Question: My code for the Layout is given below. I am not able see the full content, nor am I able to scroll. How can I show the entire contents by scrolling?
'''
<LinearLayout
xmlns:android="http://schemas.android.com/apk/res/android"
android:layout_width="fill_parent"
android:layout_height="wrap_content" android:paddingTop="10px" android:background="@color/bg_color" >
<TextView android:paddingLeft="20px" android:text="hhhhhhhhhhhhhhhhh" android:id="@+id/eventname" android:layout_width="wrap_content" android:layout_height="wrap_content" android:layout_gravity="center_horizontal" android:textColor="@color/black" android:textStyle="bold" android:textSize="15px"></TextView>
</LinearLayout>
<LinearLayout
xmlns:android="http://schemas.android.com/apk/res/android"
android:layout_width="fill_parent"
android:paddingLeft="50px" android:layout_height="wrap_content" android:orientation="horizontal" android:background="@color/bg_color" android:layout_gravity="center_horizontal">
<ImageView android:id="@+id/ImageView01" android:scaleType="fitCenter" android:layout_width="100dip" android:layout_height="120dip" ></ImageView>
<ImageView android:id="@+id/ImageView02" android:scaleType="fitCenter" android:layout_width="100dip" android:layout_height="120dip" ></ImageView>
</LinearLayout>
<LinearLayout
xmlns:android="http://schemas.android.com/apk/res/android"
android:layout_width="fill_parent"
android:layout_height="wrap_content" android:orientation="vertical" android:background="@color/bg_color">
<TextView android:paddingLeft="20px" android:text="" android:id="@+id/maindet" android:layout_width="wrap_content" android:layout_height="wrap_content" android:layout_gravity="left" android:textColor="@color/black" android:textSize="12px"></TextView>
<TextView android:textStyle="bold" android:paddingLeft="20px" android:text="Muzieikstijlen" android:id="@+id/stylet" android:layout_width="wrap_content" android:layout_height="wrap_content" android:layout_gravity="left" android:textColor="@color/black" android:textSize="12px"></TextView>
<TextView android:paddingLeft="20px" android:text="" android:id="@+id/styletype" android:layout_width="wrap_content" android:layout_height="wrap_content" android:layout_gravity="left" android:textColor="@color/black" android:textSize="12px"></TextView>
<TextView android:textStyle="bold" android:paddingLeft="20px" android:text="Prinjzen" android:id="@+id/prijzen" android:layout_width="wrap_content" android:layout_height="wrap_content" android:layout_gravity="left" android:textColor="@color/black" android:textSize="12px"></TextView>
<TextView android:paddingLeft="20px" android:text="" android:id="@+id/voor" android:layout_width="wrap_content" android:layout_height="wrap_content" android:layout_gravity="left" android:textColor="@color/black" android:textSize="12px"></TextView>
<TextView android:textStyle="bold" android:paddingLeft="20px" android:text="Line-up" android:id="@+id/lineup" android:layout_width="wrap_content" android:layout_height="wrap_content" android:layout_gravity="left" android:textColor="@color/black" android:textSize="12px"></TextView>
<TextView android:paddingLeft="20px" android:text="" android:id="@+id/djlist" android:layout_width="wrap_content" android:layout_height="wrap_content" android:layout_gravity="left" android:textColor="@color/black" android:textSize="12px"></TextView>
<TextView android:textStyle="bold" android:paddingLeft="20px" android:text="Minimumleeftijd" android:id="@+id/min" android:layout_width="wrap_content" android:layout_height="wrap_content" android:layout_gravity="left" android:textColor="@color/black" android:textSize="12px"></TextView>
<TextView android:paddingLeft="20px" android:text="" android:id="@+id/minage" android:layout_width="wrap_content" android:layout_height="wrap_content" android:layout_gravity="left" android:textColor="@color/black" android:textSize="12px"></TextView>
</LinearLayout>
<Button android:id="@+id/back" android:layout_height="40px" android:layout_width="150px" android:layout_gravity="center" android:background="@color/btnback" android:text="Back" android:textSize="20px" android:textColor="@color/bg_color"></Button>
</LinearLayout>
'''
Screen shot of the phone:
Thank you.

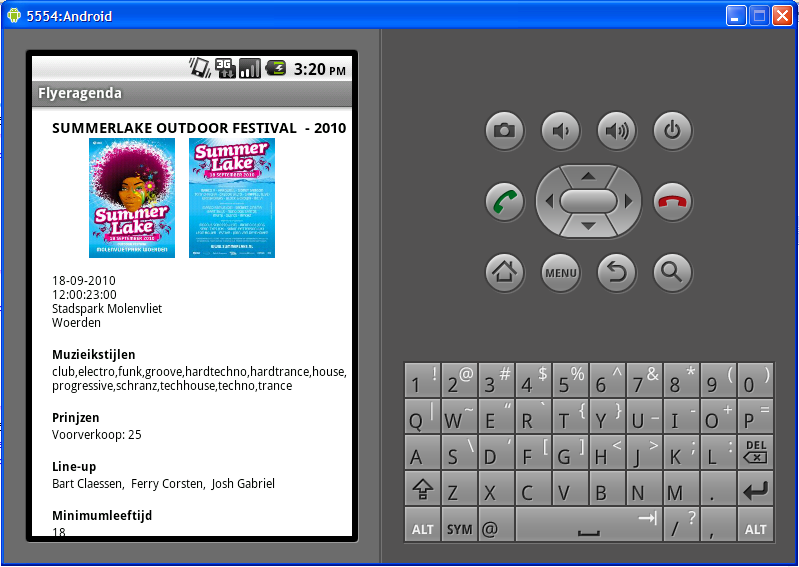
Answer: Surround your layout with a ScrollView... (and I cant see any layout code you mentioned...)